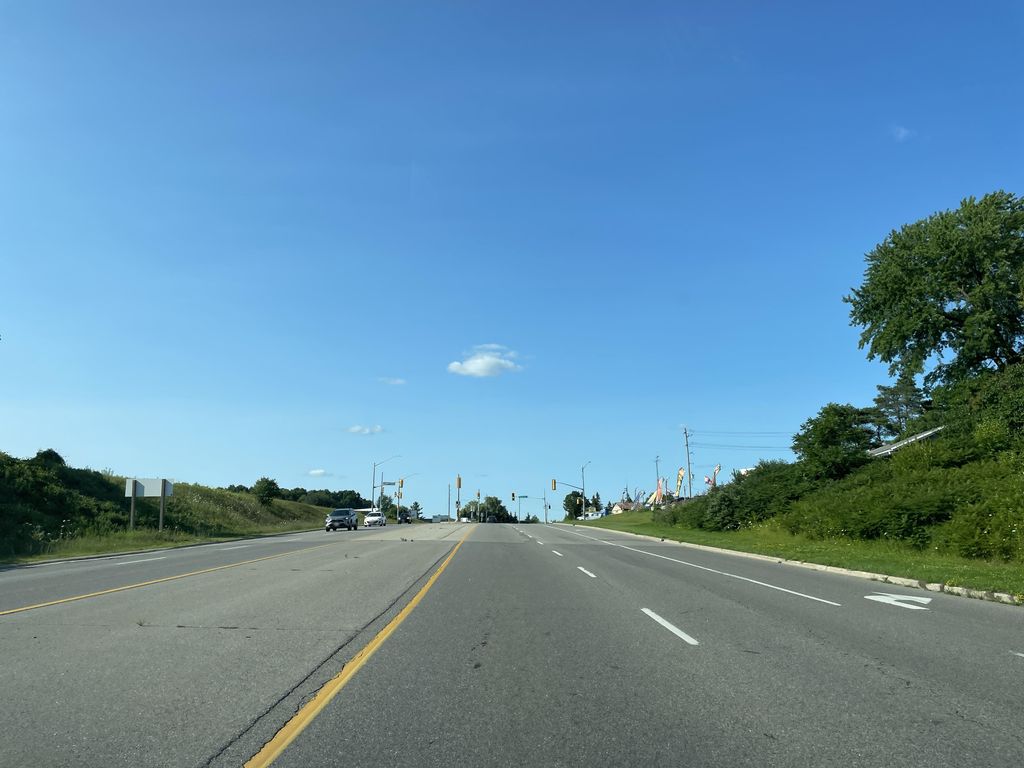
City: kitchener-waterloo